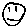
Label: smiley face